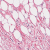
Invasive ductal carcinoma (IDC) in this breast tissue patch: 0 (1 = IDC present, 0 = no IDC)